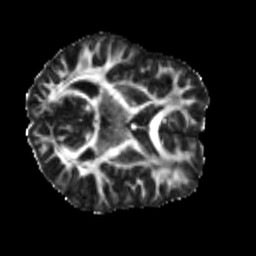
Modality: FA
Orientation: axial
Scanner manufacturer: siemens
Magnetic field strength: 3 T
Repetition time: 4 s
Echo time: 0.0594 s